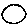
Label: circle